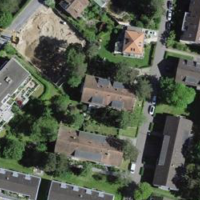
EUNIS habitat code: 55
Species observed at this site:
Fagus sylvatica